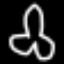
Label: squiggle